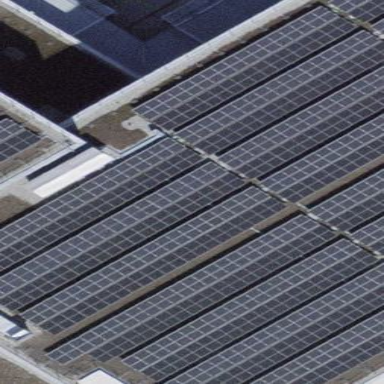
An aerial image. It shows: Solar power generator.